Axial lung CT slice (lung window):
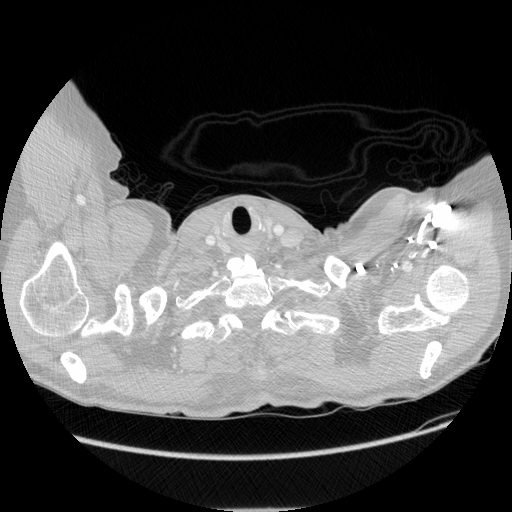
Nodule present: no